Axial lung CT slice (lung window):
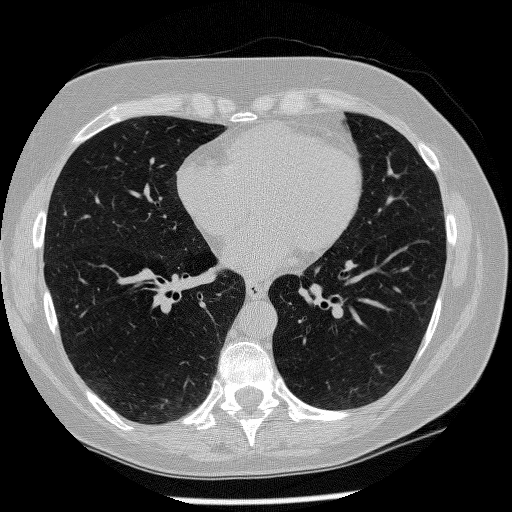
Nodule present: no